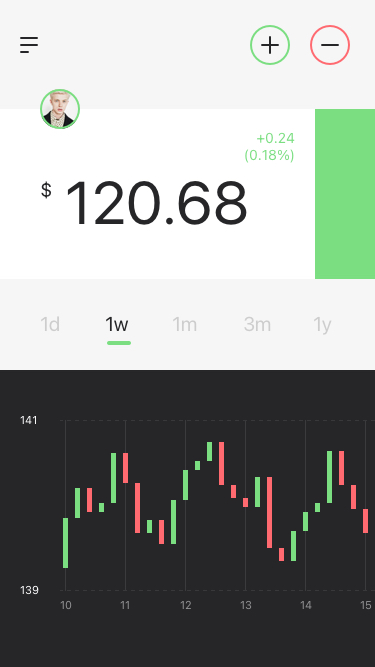
Text in this UI design:
1d
1w
1m
3m
1y
141
139
10
11
12
13
14
15
120.68
$
+0.24 (0.18%)